Question: I am getting a very frustrating error where a variable in my code does "not have a value".
Here is a picture of my code with the debugger information at the bottom.
My original code only has the red squares, but I added in the blue square "Xmax = 40" just to see if i could force a value into the variable. Obviously you can see there is still a problem. Any insight into why I am getting this error?

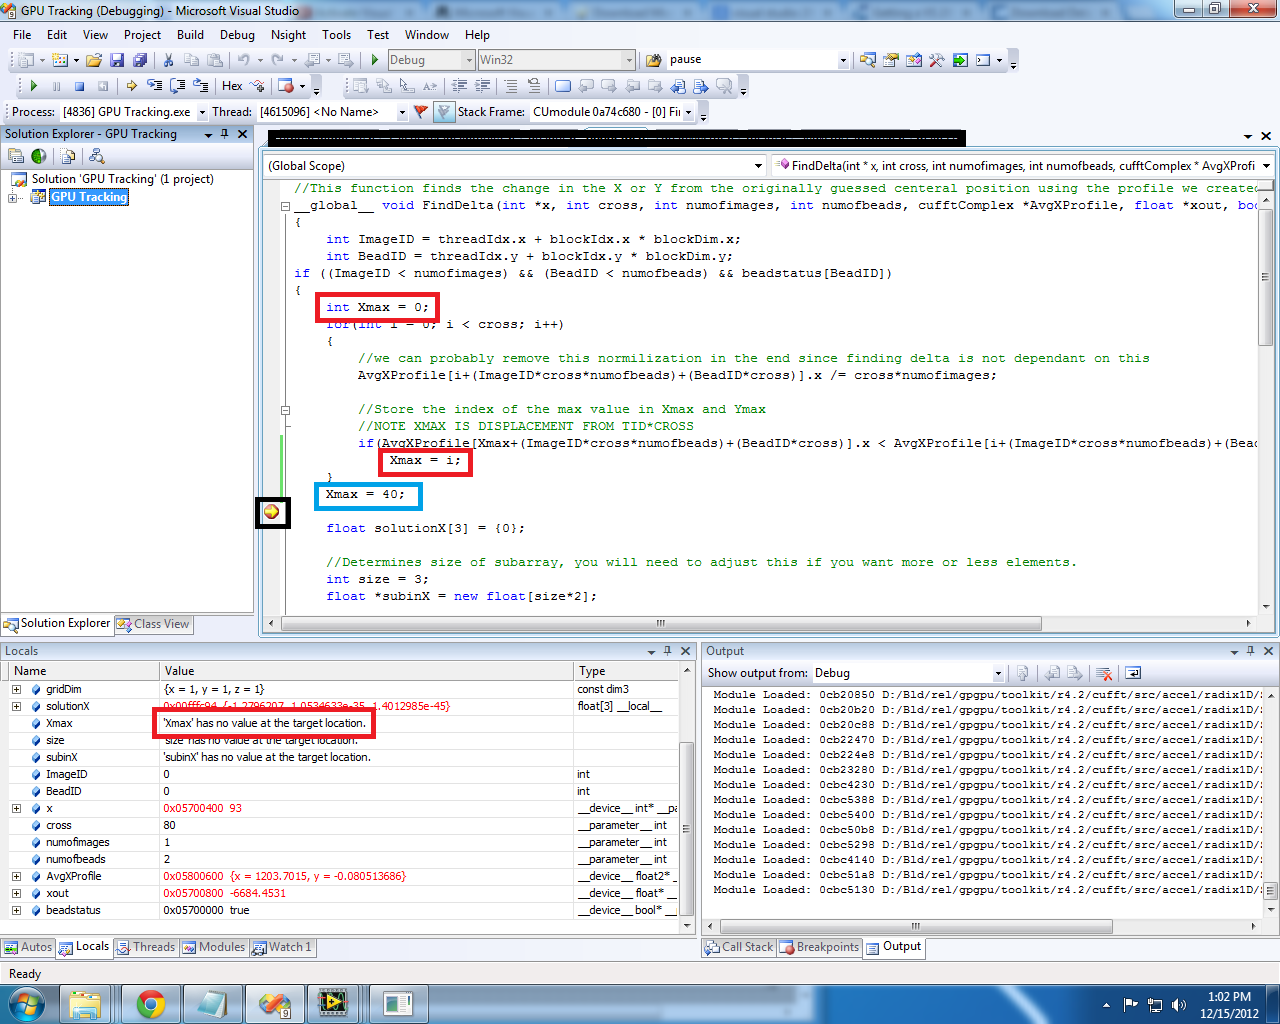
Answer: The problem that you are experiencing is very likely due to the live range of the variable. Most compilers when compiling code for debugging extend the live range of variables to be equal to the scope of the variables.
The NVCC compiler does not extend the live range of the variables. Furthermore, NVCC compiler performs some optimizations even when optimizations flags are not specified. This can lead to elimination of user specified variables. Extending the live range of the variables is one of the top items on the CUDA debugger feature request list but I cannot tell you in what release this issue will be resolved.
I recommend that you <URL> a bug on the issue through the CUDA Registered Developer Program.